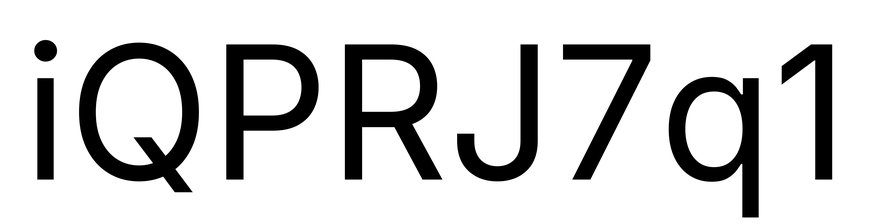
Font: Inter_Regular